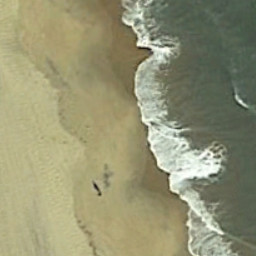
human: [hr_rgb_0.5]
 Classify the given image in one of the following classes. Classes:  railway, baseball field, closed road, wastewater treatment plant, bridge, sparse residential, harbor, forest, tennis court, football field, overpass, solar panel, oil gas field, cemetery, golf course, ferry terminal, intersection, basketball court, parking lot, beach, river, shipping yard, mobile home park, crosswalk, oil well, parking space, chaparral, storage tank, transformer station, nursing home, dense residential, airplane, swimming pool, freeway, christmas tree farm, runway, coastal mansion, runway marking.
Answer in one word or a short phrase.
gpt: beach